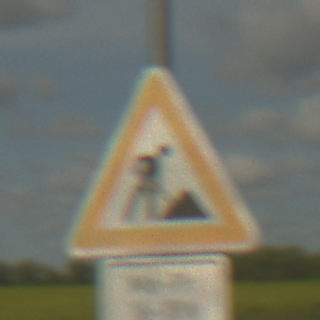
Verkehrszeichen: Arbeitsstelle
Zusatzzeichen unten: ZeitangabenMitBeschraenkungAufWochentage2
Umgebung: Outdoor, RoadRail
Tageszeit: Midday
Wetter: PartlyCloudy
Licht: Natural
Jahreszeit: NotSpecified
Kontrast: HighContrast